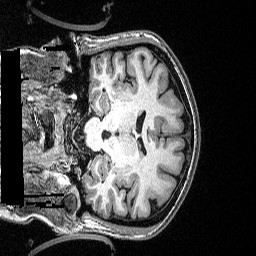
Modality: T1w
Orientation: coronal
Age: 41
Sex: female
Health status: healthy
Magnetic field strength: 3 T
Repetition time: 2.53 s
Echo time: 0.00331 s